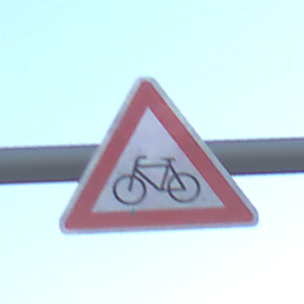
Verkehrszeichen: RadverkehrRechts
Umgebung: Outdoor, Nature
Tageszeit: SunriseSunset
Wetter: Clear
Licht: Natural
Jahreszeit: NotSpecified
Kontrast: LowContrast